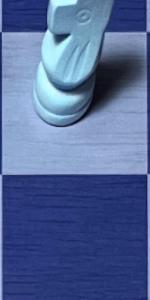
Label: Empty